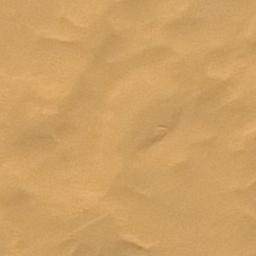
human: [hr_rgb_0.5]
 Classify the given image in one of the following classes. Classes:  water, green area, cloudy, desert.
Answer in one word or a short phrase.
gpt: desert